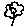
Label: flower